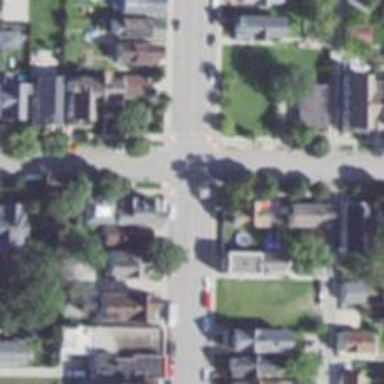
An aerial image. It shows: Secondary road with separate sidewalks.